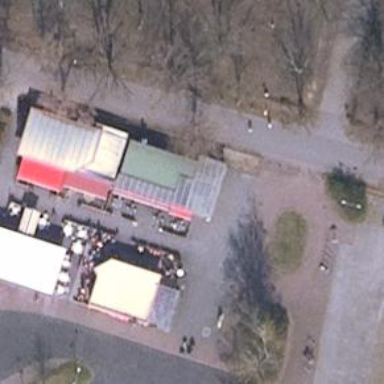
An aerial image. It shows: Fast food establishment.